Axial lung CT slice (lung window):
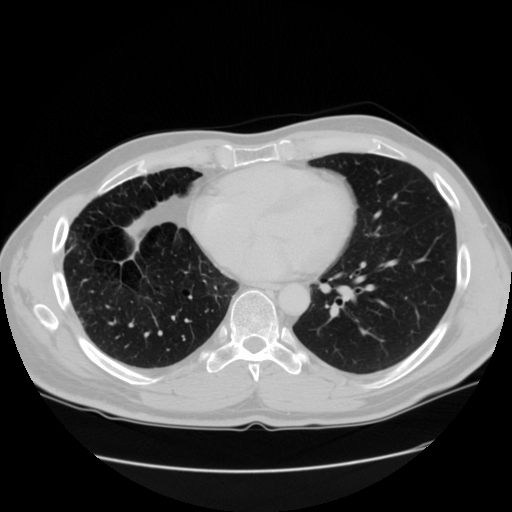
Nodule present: no